Interaction volume radius: 10 \u00c5
Interaction volume height: 15 \u00c5
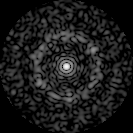
Disorder parameter: 0.8245